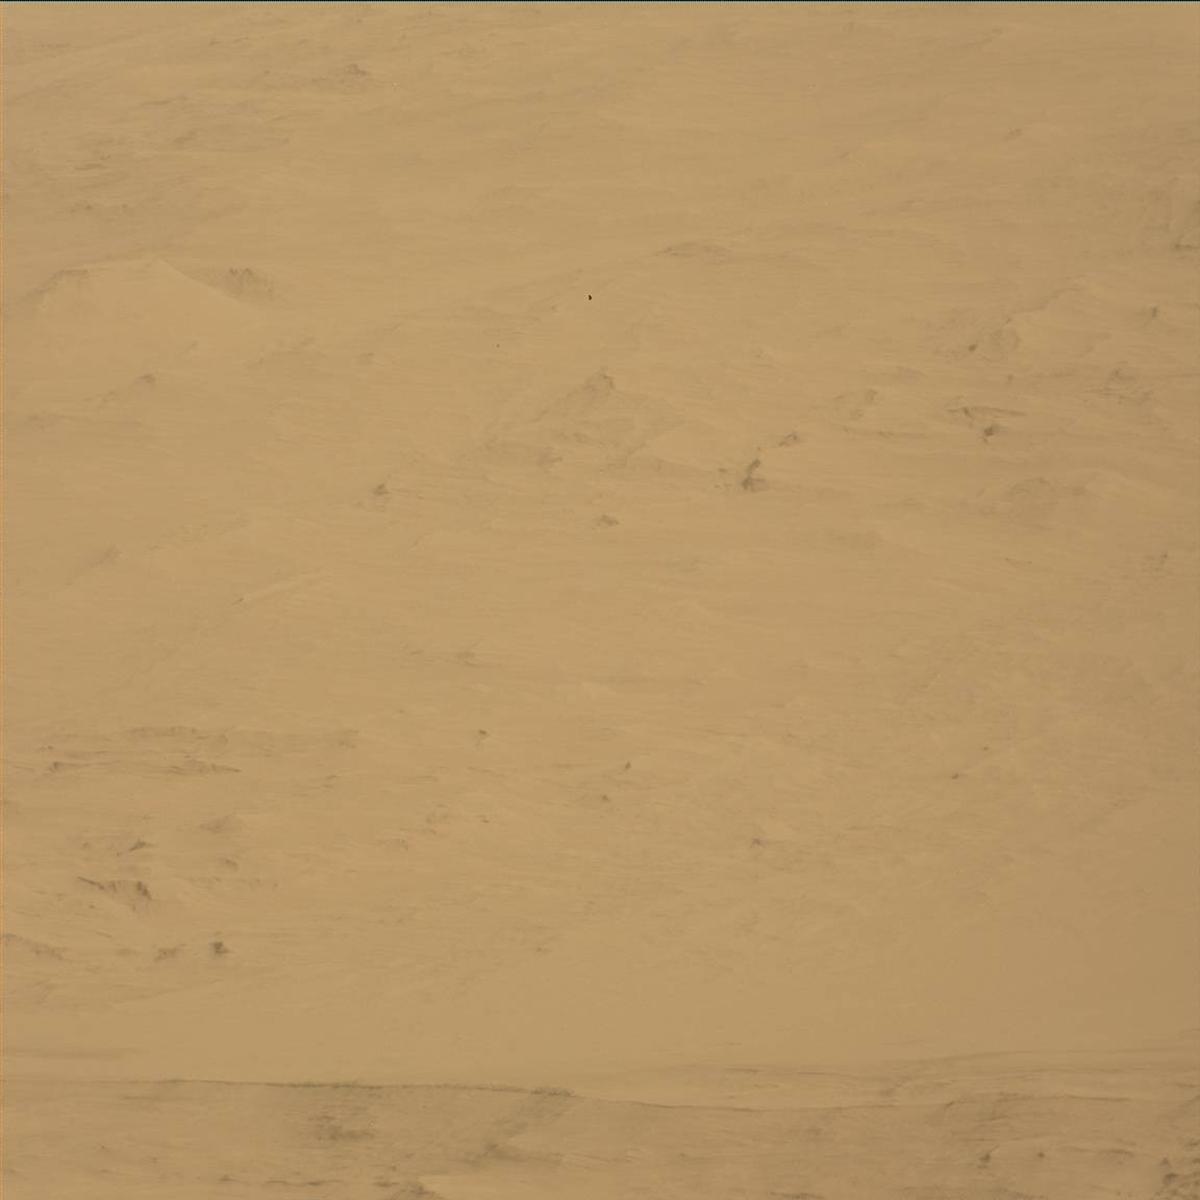
Terrain classes present: Ridge